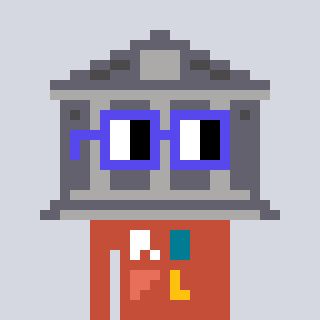
a pixel art character with square blue glasses, a bank-shaped head and a rust-colored body on a cool background